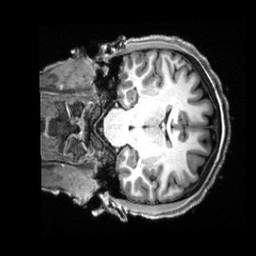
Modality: T1w
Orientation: coronal
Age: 18
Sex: female
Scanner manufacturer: siemens
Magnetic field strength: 3 T
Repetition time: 2.5 s
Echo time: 0.00222 s